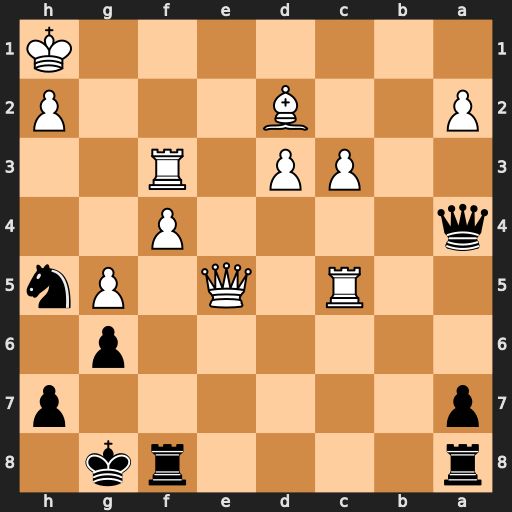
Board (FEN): r4rk1/p6p/6p1/2R1Q1Pn/q4P2/2PP1R2/P2B3P/7K
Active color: b
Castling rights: -
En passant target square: -
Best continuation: Qd1+ Kg2 Qxd2+